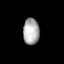
Tissue: lung
Cell type: Epithelial cells
Senescence score: 0.2324
Nuclear area (px): 420
Mean DAPI intensity: 171.626